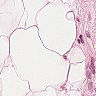
Metastatic tissue present: no